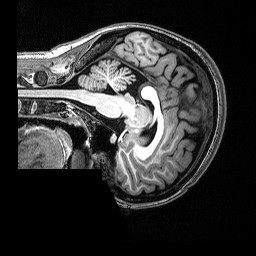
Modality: T1w
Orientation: sagittal
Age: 25
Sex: female
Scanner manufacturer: siemens
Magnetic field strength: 3 T
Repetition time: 2.53 s
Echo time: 0.00339 s